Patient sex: F
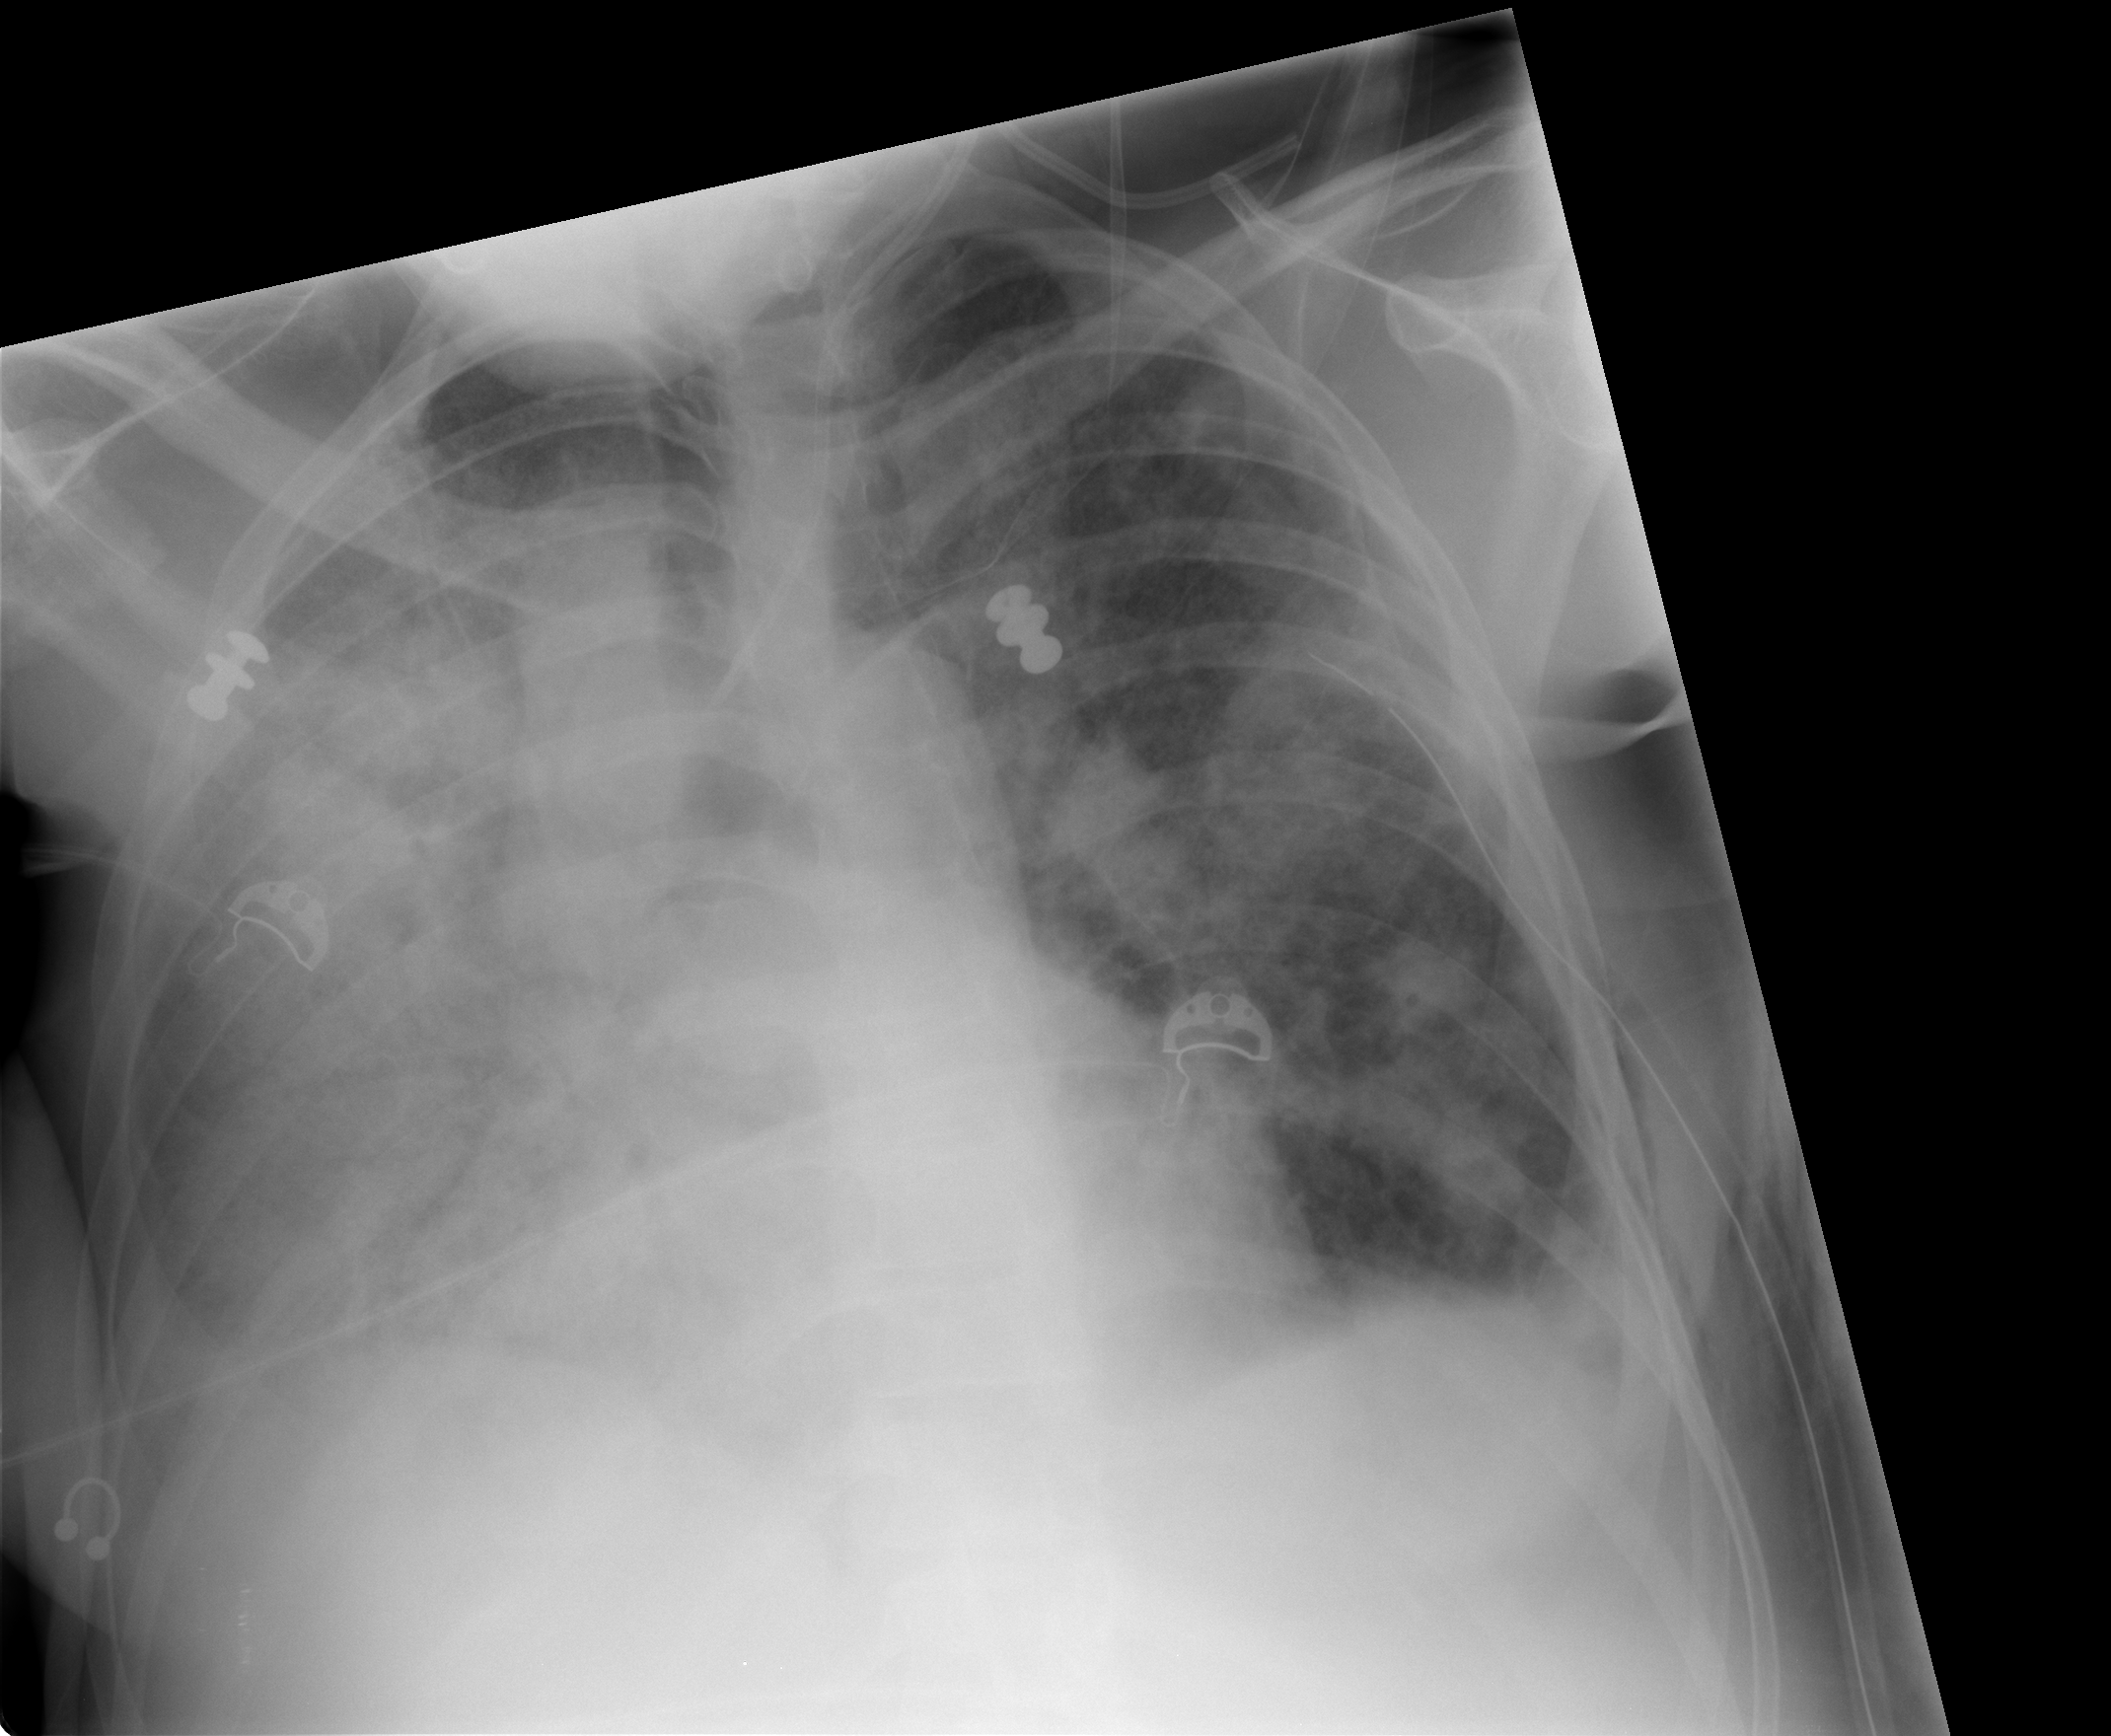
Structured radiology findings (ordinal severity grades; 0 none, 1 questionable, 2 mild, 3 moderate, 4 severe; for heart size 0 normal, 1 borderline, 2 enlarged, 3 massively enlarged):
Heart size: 0
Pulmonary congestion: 2
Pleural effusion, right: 2
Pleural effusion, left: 0
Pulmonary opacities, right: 4
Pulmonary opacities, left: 4
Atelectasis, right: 3
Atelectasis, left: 3